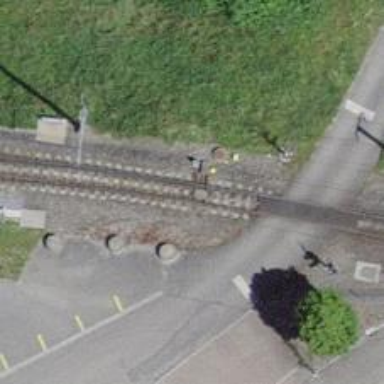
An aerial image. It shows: Railway switch.